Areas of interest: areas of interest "Sport and cultural"
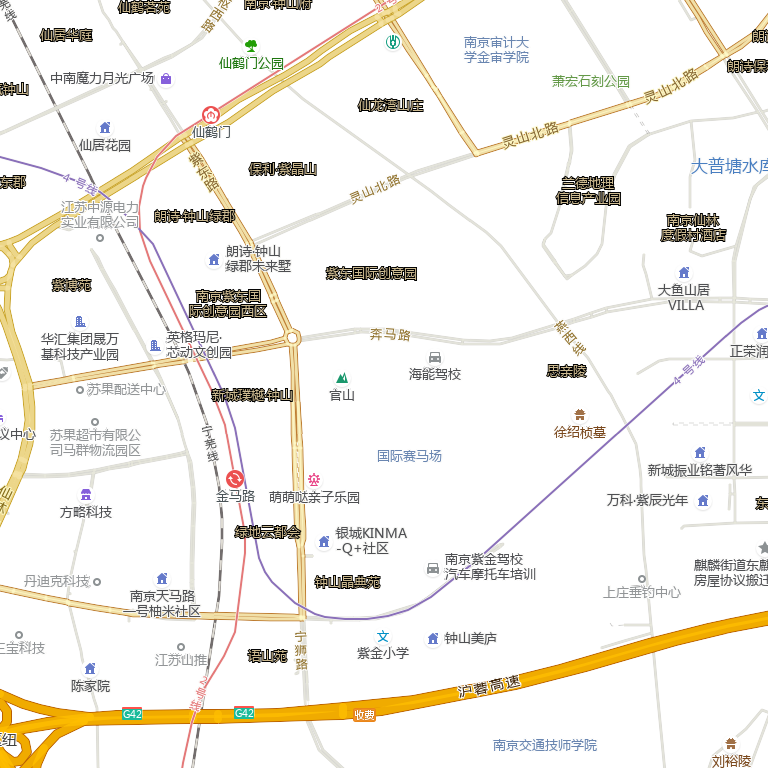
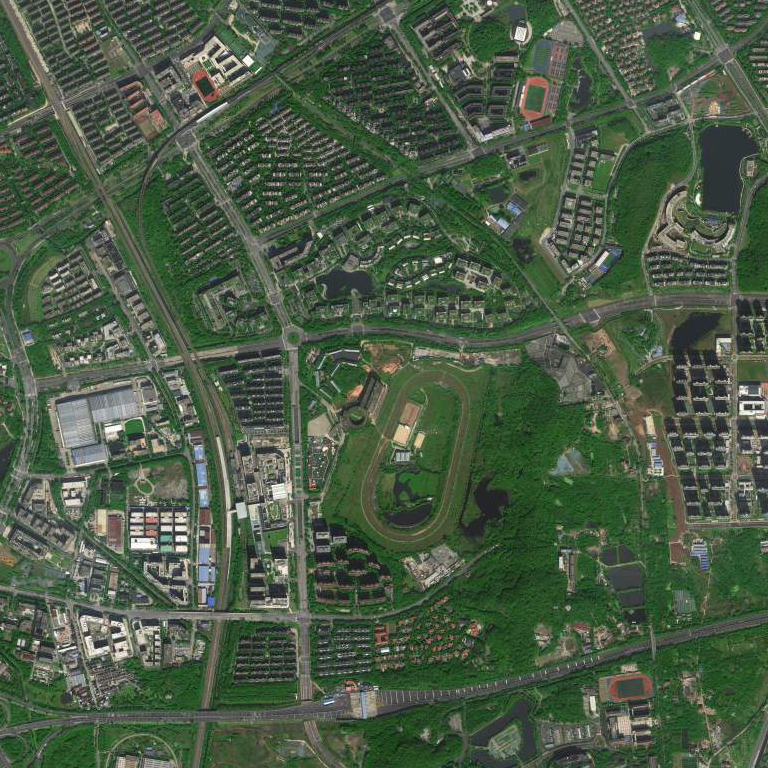